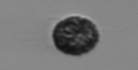
Label: Pseudochattonella_farcimen